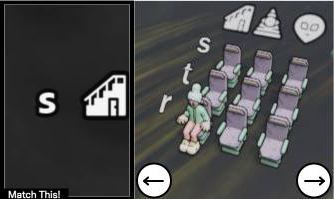
Task: seats
Answer: no